Question: I have created the following stored procedure..
'''
CREATE PROCEDURE [dbo].[UDSPRBHPRIMBUSTYPESTARTUP]
(
@CODE CHAR(5)
, @DESC VARCHAR(255) OUTPUT
)
AS
DECLARE @SERVERNAME nvarchar(30)
DECLARE @DBASE nvarchar(30)
DECLARE @SQL nvarchar(2000)
SET @SERVERNAME =
Convert(nvarchar,
(SELECT spData FROM dbSpecificData WHERE spLookup = 'CMSSERVER'))
SET @DBASE =
Convert(nvarchar,
(SELECT spData FROM dbSpecificData WHERE spLookup = 'CMSDBNAME'))
SET @SQL =
'SELECT clnt_cat_desc FROM ' + @SERVERNAME +
'.' + @DBASE + '.dbo.hbl_clnt_cat WHERE inactive = ''N''
AND clnt_cat_code = ''' + @CODE + ''''
EXECUTE sp_executeSQL @SQL
RETURN
'''
This procedure is used in many different databases and many different servers and is written as dynamic SQL to simplify maintenance. The procedure also runs on a different server than the one the procedure points to.
I want to use the output of this procedure as a value in a table...
'''
DECLARE @clid BIGINT
DECLARE @fileid BIGINT
DECLARE @myCode CHAR(5)
DECLARE @myDesc VARCHAR(255)
DECLARE @@tempDesc VARCHAR(255)
SET @clid = <PHONE>
SET @fileid = <PHONE>
SET @myCode =
(SELECT _clientPrimBusinessType FROM udbhextclient WHERE clid = @clid)
SET @myDesc =
EXEC UDSPRBHPRIMBUSTYPESTARTUP @CODE = @myCode, @DESC = @@tempDesc OUTPUT
----------------------------------------------------------------------------
SELECT
a.clid
, b.fileid
, c.usrfullname AS ClientPartner
, e.usrfullname AS ClientFeeEarner
, @myDesc AS ClientPrimaryBusinessType
FROM
dbclient a
INNER JOIN
dbFile b
ON
a.clid = b.clid
INNER JOIN
dbuser c
ON
a.feeusrid = c.usrid
INNER JOIN
udbhextclient d
ON
a.clid = d.clid
INNER JOIN
dbuser e
ON
d._ClientFeeEarner = e.usrid
WHERE
a.clid = @clid
AND b.fileid = @fileid
'''
I know this is the incorrect syntax, but you can see what I am trying to achieve this without resorting to temporary tables as this would mean maintenance across 30 different servers with 3 to 5 databases on each.
Smink - Tried your solution and got the following results...

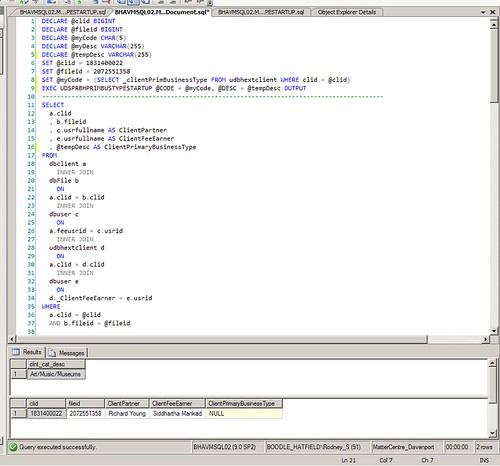
Answer: Change the line:
'''
SET @myDesc =
EXEC UDSPRBHPRIMBUSTYPESTARTUP @CODE = @myCode, @DESC = @@tempDesc OUTPUT
'''
to
'''
EXEC UDSPRBHPRIMBUSTYPESTARTUP @CODE = @myCode, @DESC = @tempDesc OUTPUT
'''
And you have missed assigning '@DESC' in the stored procedure.
'''
SET @SQL =
'SELECT @DESC = clnt_cat_desc FROM ' + @SERVERNAME +
'.' + @DBASE + '.dbo.hbl_clnt_cat WHERE inactive = ''N''
AND clnt_cat_code = ''' + @CODE + ''''
EXECUTE sp_executeSQL @SQL, N'@DESC varchar(255) output', @DESC output
'''
You should then use '@tempDesc' in the next select:
'''
SELECT
a.clid
, b.fileid
, c.usrfullname AS ClientPartner
, e.usrfullname AS ClientFeeEarner
, @tempDesc AS ClientPrimaryBusinessType
'''
Also your stored procedure allows for SQL injection around:
'''
SET @SQL =
'SELECT clnt_cat_desc
FROM ' + QUOTENAME(@SERVERNAME) + '.' + QUOTENAME(@DBASE) + '.dbo.hbl_clnt_cat
WHERE inactive = ''N''
AND clnt_cat_code = @CODE'
EXECUTE sp_executeSQL @SQL, N'@CODE CHAR(5)', @CODE
'''
(Update: Fixed SQL Injection issues.)